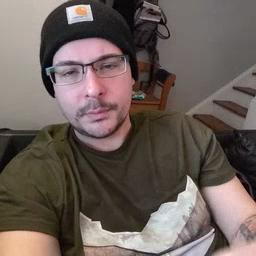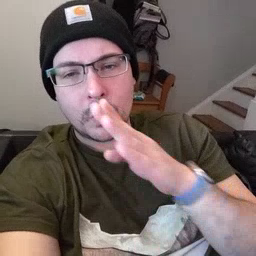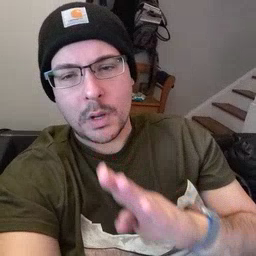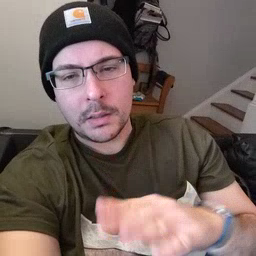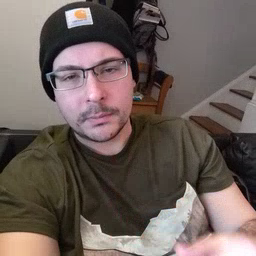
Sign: quiet